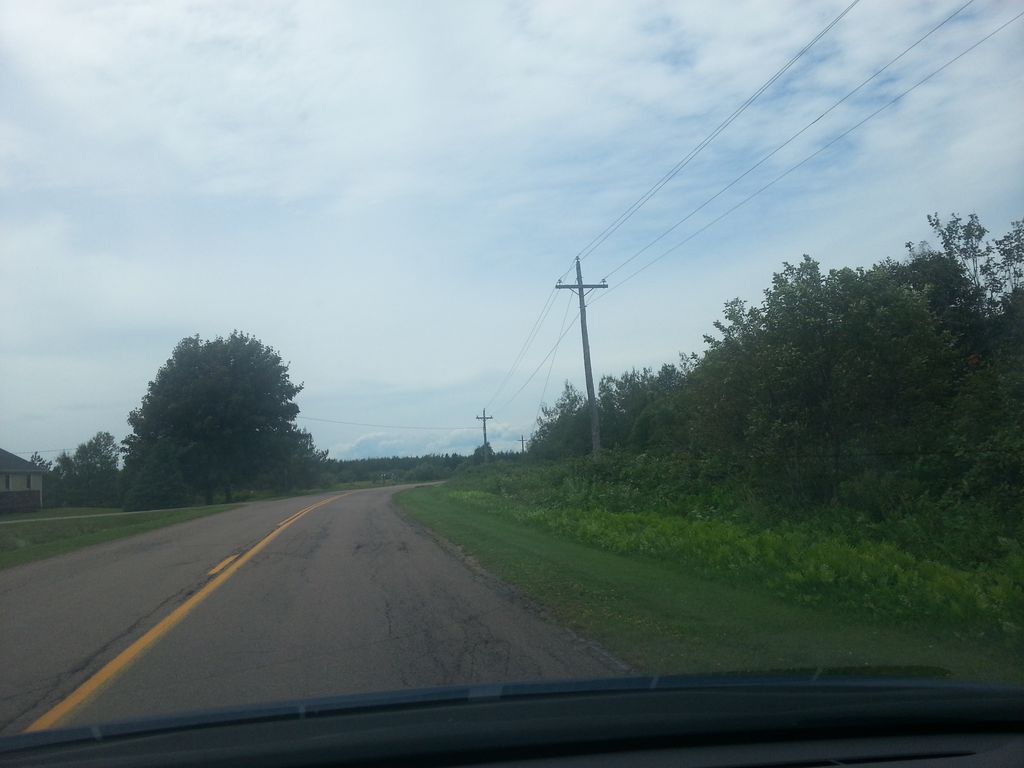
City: charlottetown